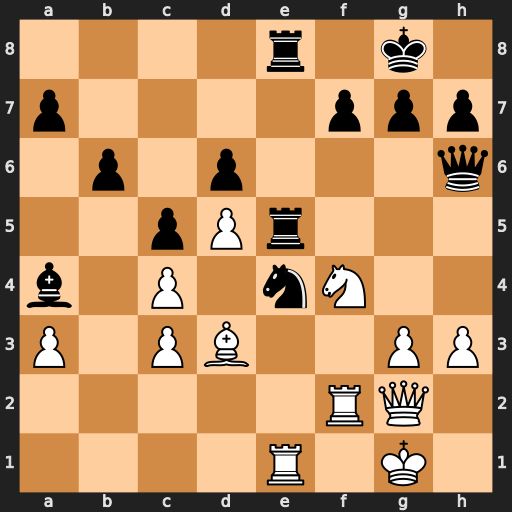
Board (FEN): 4r1k1/p4ppp/1p1p3q/2pPr3/b1P1nN2/P1PB2PP/5RQ1/4R1K1
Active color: w
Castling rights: -
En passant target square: -
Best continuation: Rxe4 Rxe4 Bxe4